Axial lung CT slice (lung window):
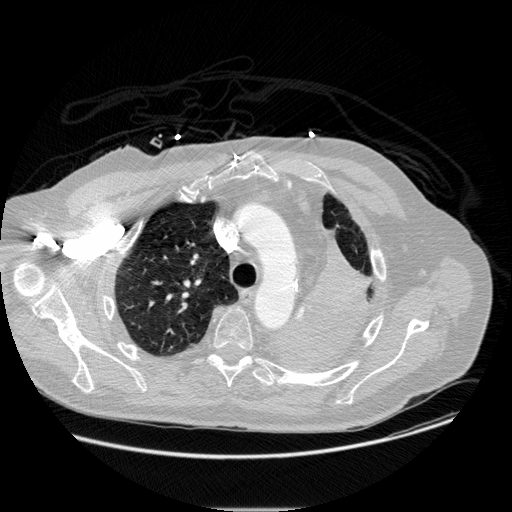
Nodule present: no